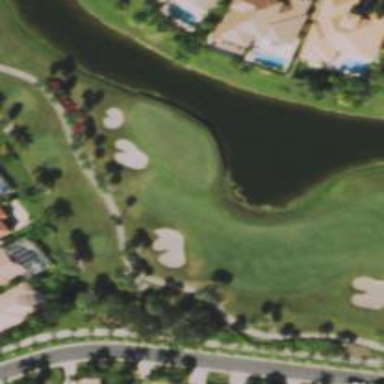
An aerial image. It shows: Golf hole.